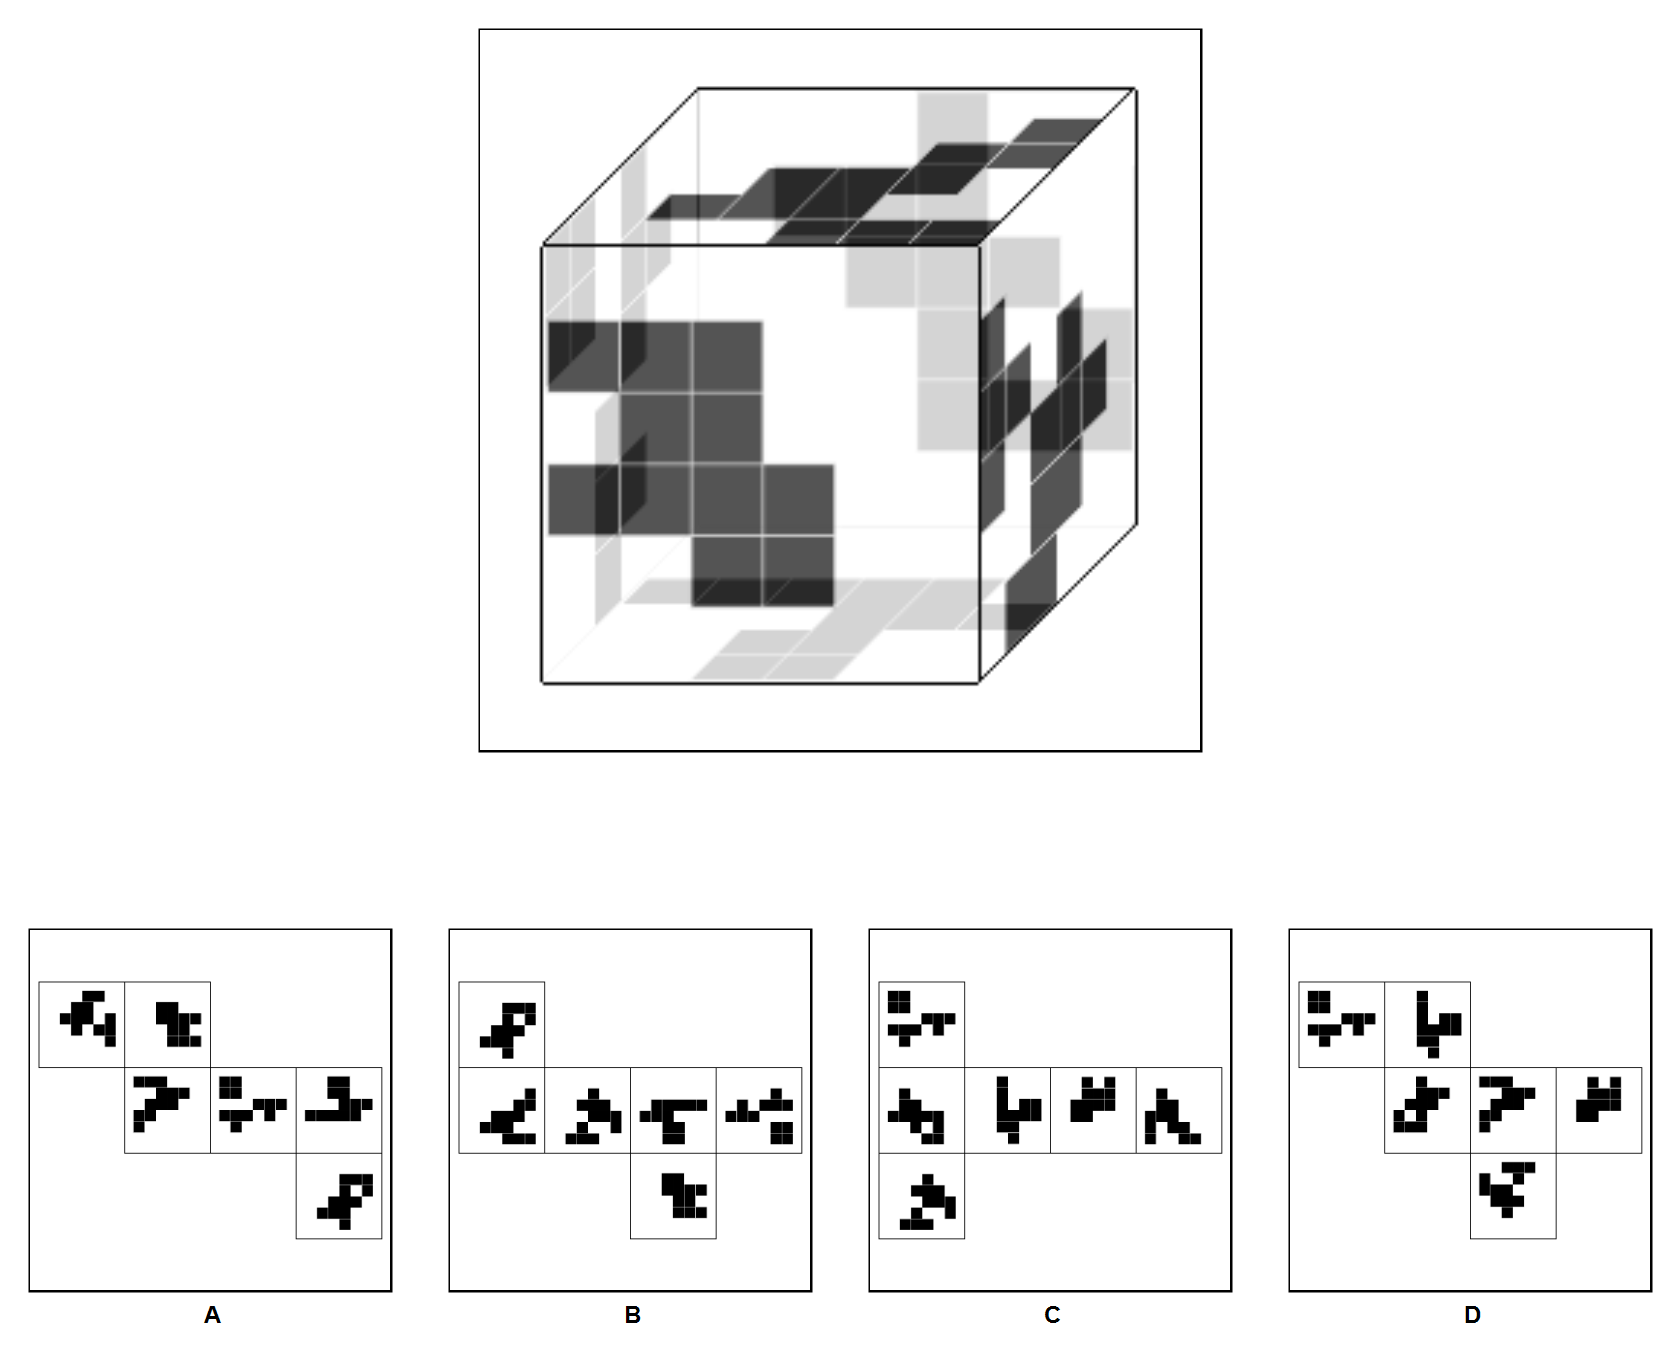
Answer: D